Question: I am using (or trying to) to communicate with a public SFTP server for downloading different data. The perfect scenario would be that I download the most recent file from the SFTP using SSIS but I cannot get the example from winscp.net which uses WindowsPowershell to run.
So another solution would be to run a simple script which downloads zip files. Here is what I have and this works alone when executed ('.bat' file):
> 'winscp.exe /console /command "option batch abort" "option confirm off" "open sftp://myUserName@exampleSFTP.com" "get *.zip c:" "exit"'
When I try to do the same in SSIS within the Execute Process Task, it fails with the very informative error:
> The process exit code was "1" while the expected was "0"
I've tried everything (I guess) from WinSCP.net documentation but nothing worked. Also specified the hostkey in the 'open' command but same failure.
Here is a screenshot of the Execute Process task Editor:

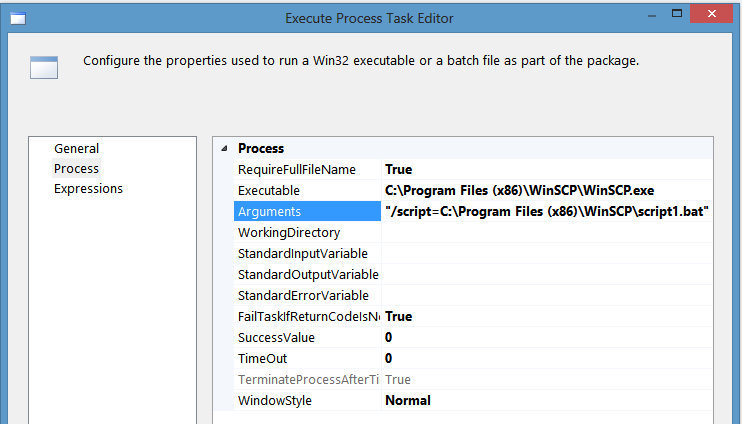
Answer: You are trying to make WinSCP run a Windows batch file. It actually means that you are asking WinSCP to run WinSCP. That obviously fails. You'd see that yourself, had you tried to execute the command you are asking SSIS to run:
'''
"C:\Program Files (x86)\WinSCP\WinSCP.exe" "/script=C:\Program Files (x86)\WinSCP\Script1.bat"
'''
This probably outputs something like:
> Unknown command 'winscp.exe'
---
You need to move the WinSCP arguments from 'Script1.bat' into SSIS Arguments parameter:
'''
/console /command "option batch abort" "option confirm off" "open sftp://myUserName@exampleSFTP.com" "get *.zip c:" "exit"
'''
Or make your 'Script1.bat' (you should change an extension then) contain WinSCP commands:
'''
option batch abort
option confirm off
open sftp://myUserName@exampleSFTP.com
get *.zip c:exit
'''
---
For a general discussion of the topic, see:
- <URL>